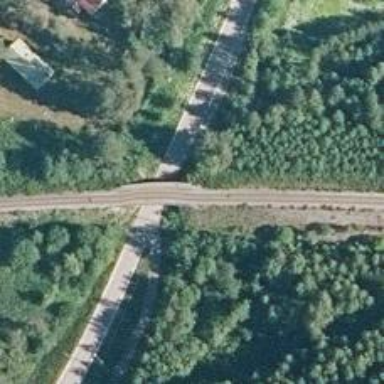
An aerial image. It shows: Continuous rail bridge over railway.